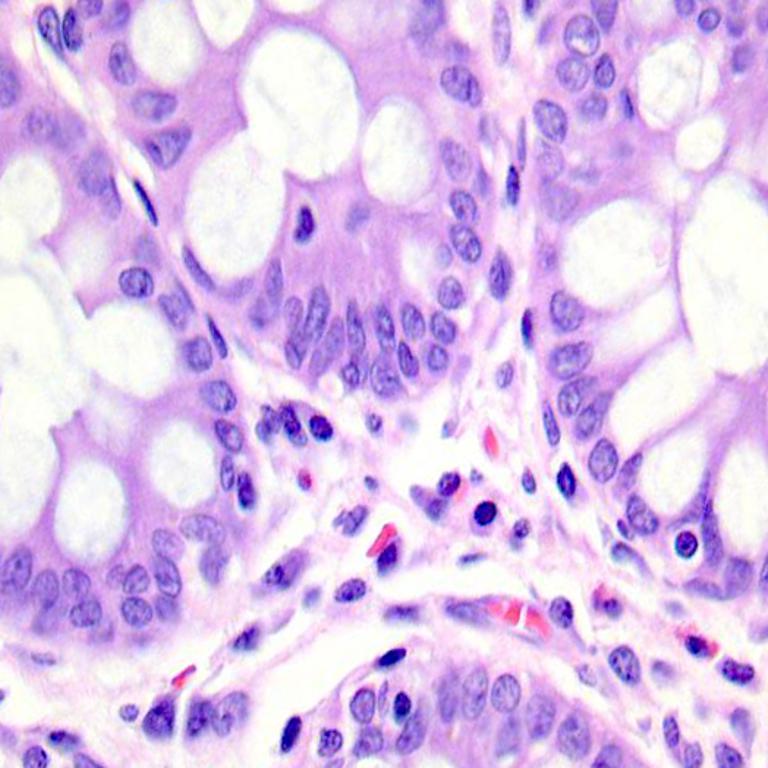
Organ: colon
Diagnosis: benign